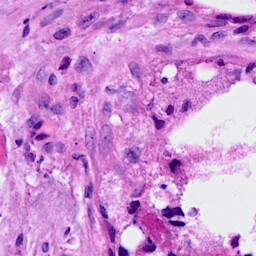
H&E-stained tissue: Breast